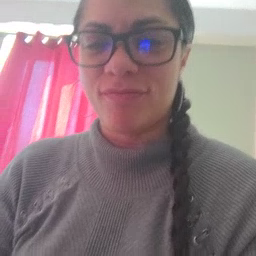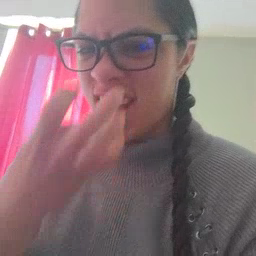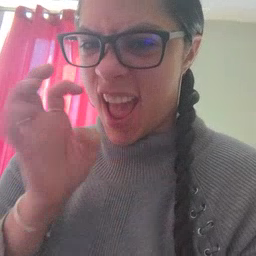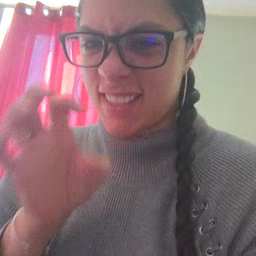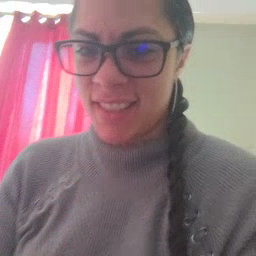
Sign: hot